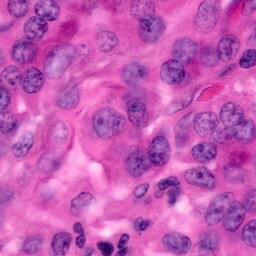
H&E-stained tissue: Pancreatic